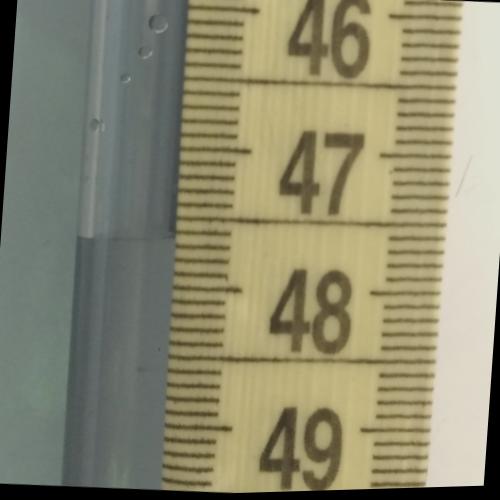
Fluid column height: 47.6 cm